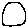
Label: circle